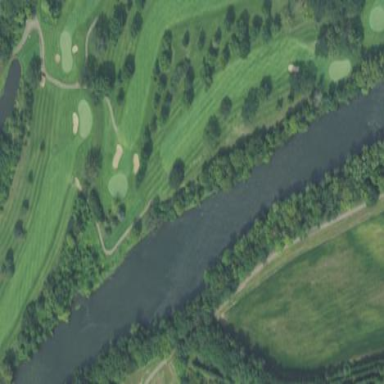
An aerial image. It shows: Grassy area designated as golf fairway.